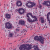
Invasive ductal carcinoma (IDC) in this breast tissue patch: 0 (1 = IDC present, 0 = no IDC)